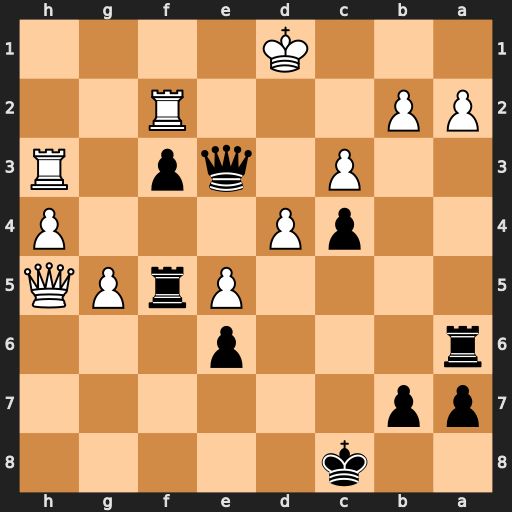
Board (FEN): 2k5/pp6/r3p3/4PrPQ/2pP3P/2P1qp1R/PP3R2/3K4
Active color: b
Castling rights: -
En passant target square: -
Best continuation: Qd3+ Kc1 Rxa2 Qe8+ Kc7 Qe7+ Kb6 Qxe6+ Kb5